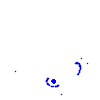
Particle: kaon